Question: The green dot in the picture is the starting point, and the blue dot is the end point. Each move can only go one square to the right or down. How many different simple paths are there?
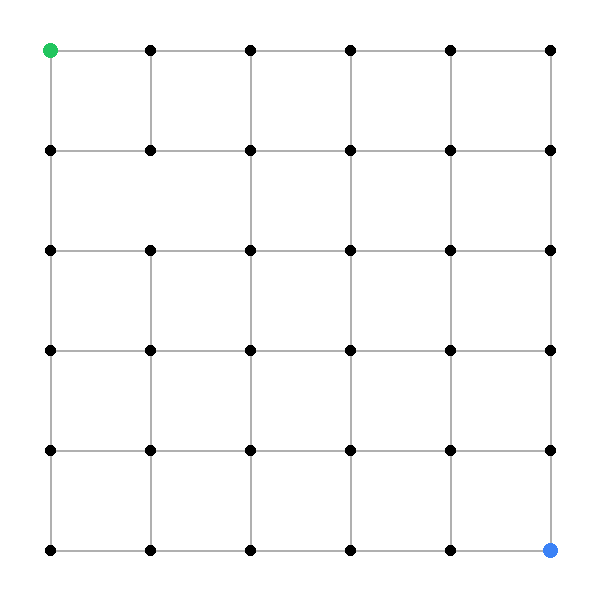
Answer: 182